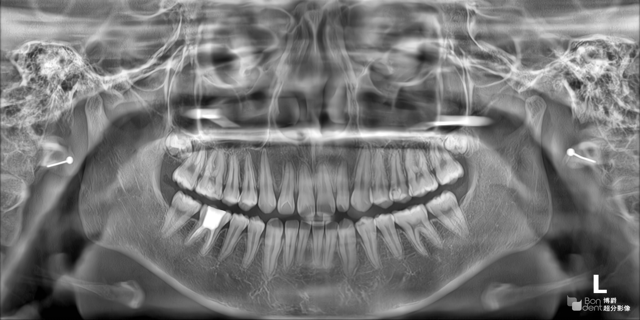
adult